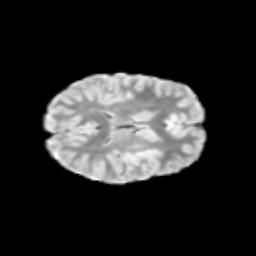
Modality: T2w
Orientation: axial
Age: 10
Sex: male
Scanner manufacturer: siemens
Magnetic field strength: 3 T
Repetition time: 3.8 s
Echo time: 0.07 s